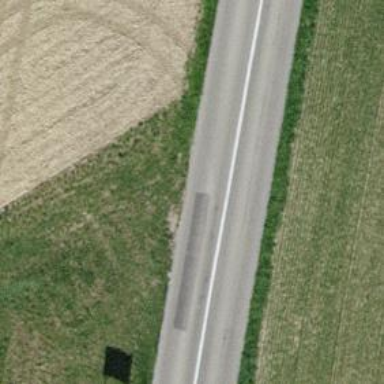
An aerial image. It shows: Asphalt road classified as tertiary.